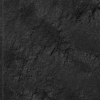
Atmospheric dust classification: not_dusty